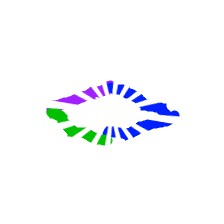
Shape: rhombus